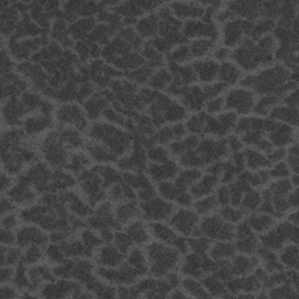
Label: frost